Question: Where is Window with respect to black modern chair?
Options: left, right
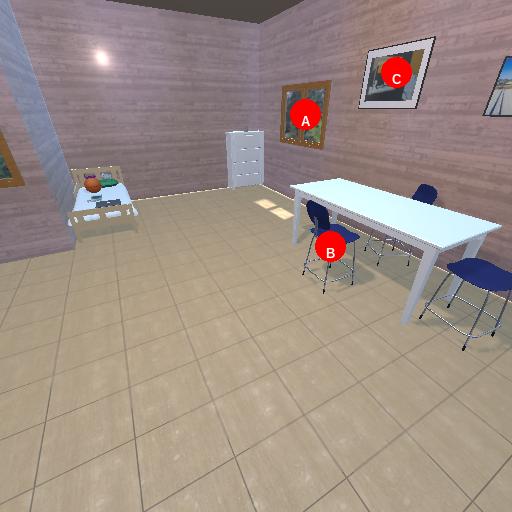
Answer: left